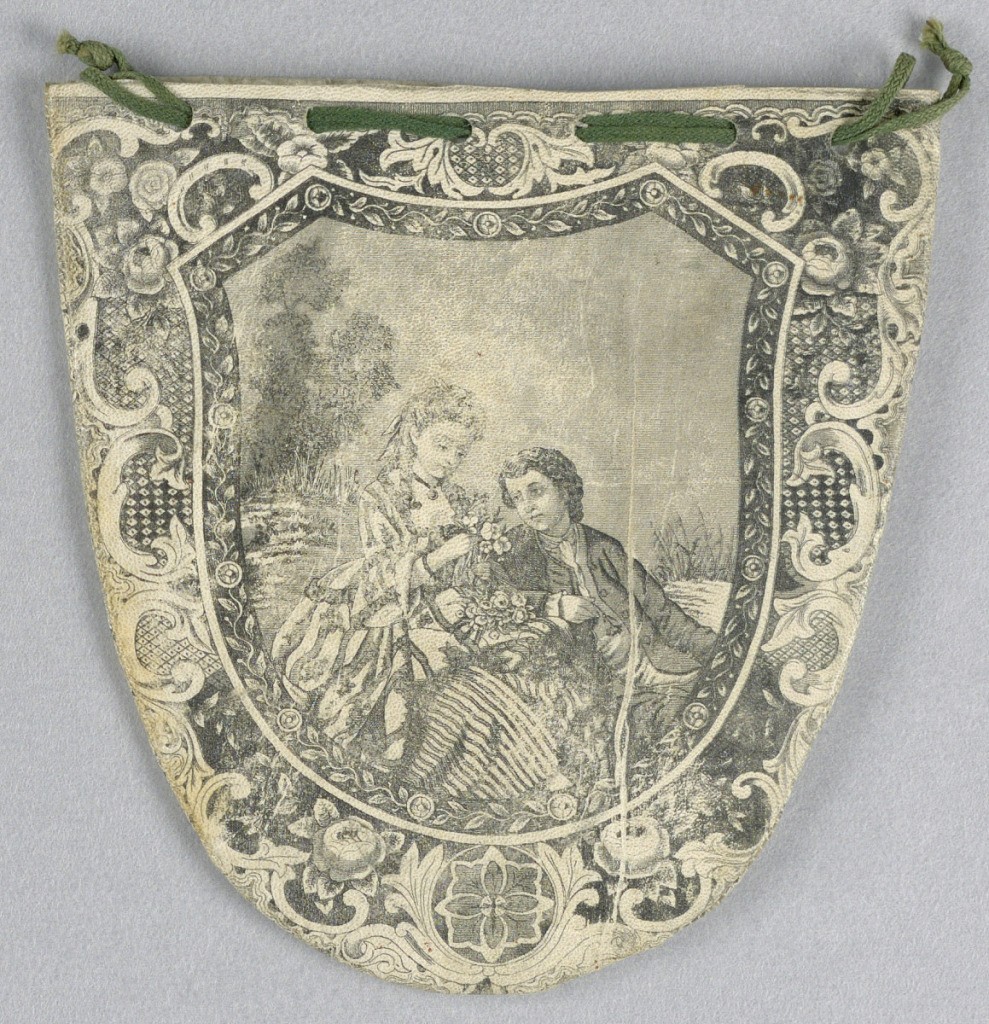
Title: Tobacco pouch
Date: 1865–70
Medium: leather Technique: printed by lithography
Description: Within an elaborate border, a romantic scene of a couple on each side. Couples possible represent summer and winter. Drawstring of green woven tape at the top.